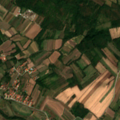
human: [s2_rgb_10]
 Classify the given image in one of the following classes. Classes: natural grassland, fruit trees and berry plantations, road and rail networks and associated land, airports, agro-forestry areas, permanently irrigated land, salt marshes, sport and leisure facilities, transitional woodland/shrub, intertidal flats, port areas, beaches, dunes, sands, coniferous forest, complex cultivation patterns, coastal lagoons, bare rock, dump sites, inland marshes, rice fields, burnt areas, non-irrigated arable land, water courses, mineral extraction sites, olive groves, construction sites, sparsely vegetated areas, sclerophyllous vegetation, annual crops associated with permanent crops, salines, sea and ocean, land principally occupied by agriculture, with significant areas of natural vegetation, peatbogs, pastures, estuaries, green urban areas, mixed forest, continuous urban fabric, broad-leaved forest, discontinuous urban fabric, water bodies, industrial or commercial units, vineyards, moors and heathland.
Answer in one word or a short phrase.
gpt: discontinuous urban fabric, non-irrigated arable land, complex cultivation patterns, land principally occupied by agriculture, with significant areas of natural vegetation, broad-leaved forest